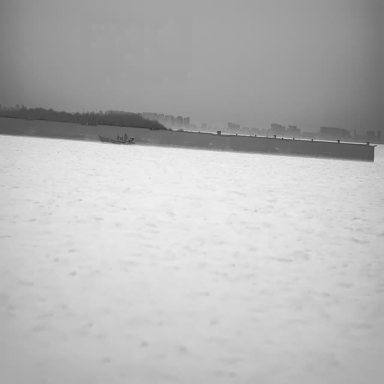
There is a bulk_carrier in the infrared image.